Question: I installed Duo Security's Two-Factor Authentication on a Wordpress site. I think it's a great service, and it's free for personal use.
It worked great, except on IE9, where Duo's prompts simply did not display when a user tried to log in and view the 2FA prompts. I reported this to Duo, and was informed that the issue was being worked on, but I needed a solution as the people using the site had some enterprise limitations and were all using IE9.

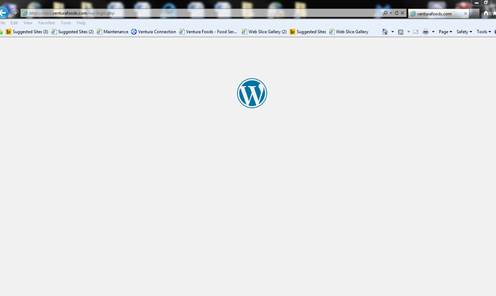
Answer: I was surprised how simple the fix was. I realized that the iframe containing the security prompts was being pulled in successfully and not some browser-based restrictions on http and https mixing, but there was simply no visibility of the pertinent elements. I overrode style provided by Duo by changing the display of the iframe:
'''
iframe#duo_iframe {
display:block;
}
'''
I haven't encountered any new compatibility issues by doing this. There are other ways to display the prompts using the native display:table, but the direct child elements at least need to displayed as table:cell.